Breast ultrasound image
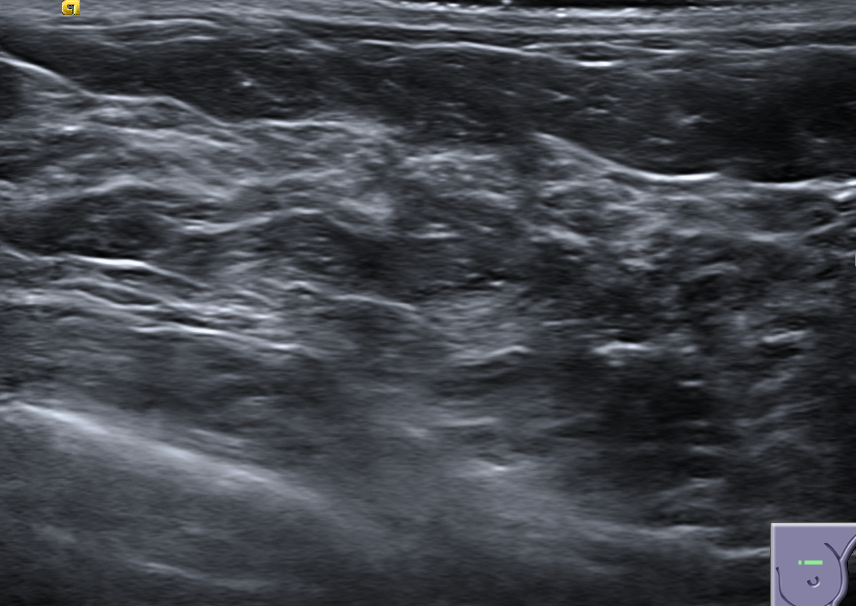
Diagnosis: normal